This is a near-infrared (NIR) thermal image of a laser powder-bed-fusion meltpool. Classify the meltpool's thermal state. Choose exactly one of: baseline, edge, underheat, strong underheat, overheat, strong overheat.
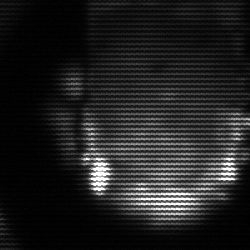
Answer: baseline